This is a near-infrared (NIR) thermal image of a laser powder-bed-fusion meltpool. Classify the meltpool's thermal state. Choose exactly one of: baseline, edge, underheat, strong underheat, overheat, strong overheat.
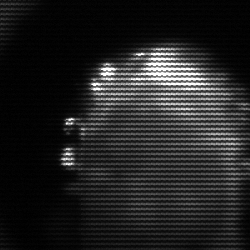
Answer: baseline